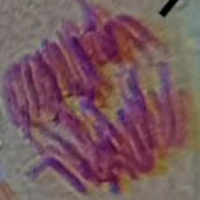
Label: anaphase